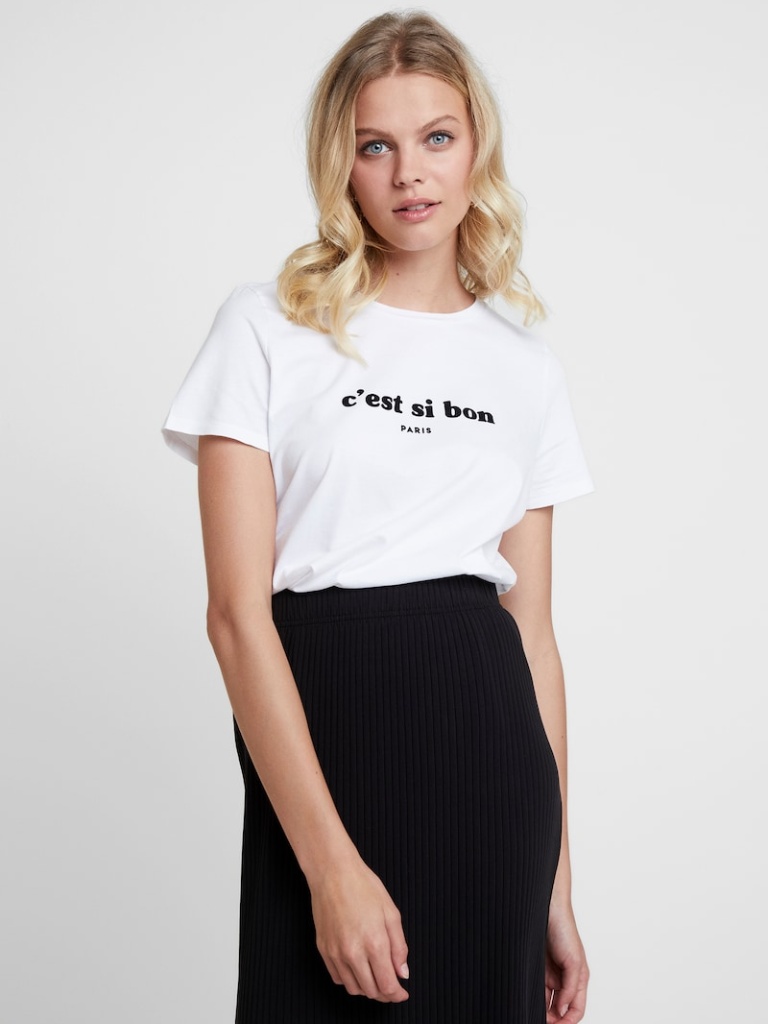
cotton tight short sleeve hip length French Tucked crew t-shirt